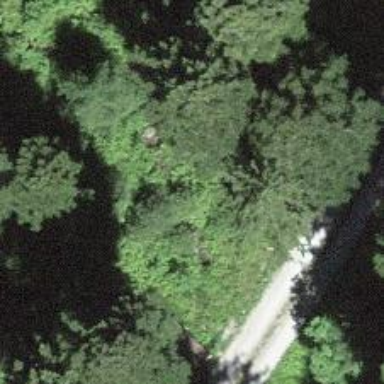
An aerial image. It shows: Culvert tunnel.